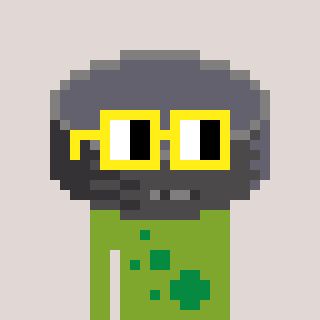
a pixel art character with square yellow glasses, a hockey puck-shaped head and a slimegreen-colored body on a warm background